Question: I have <URL> ] is showing that all elements on the page with class 'btn' are being clicked except the two aforementioned sections' elements.
One comment suggests "The issue occurs because you bind the click event, before the "column button generator" loop.", and a suggested solution of:
'''
$.each(cols, function(i) {...}).done(function(){ //Add click event handler now });
'''
First question is can someone elaborate on 'because you bind the click event, before the "column button generator" loop.'
Second question is about the proposed solution. Since I have two separate lines of code for generation, and the '$('btn').on('click', function() {...});' block is over 50 lines, how do implement a solution without duplicating the lines of code, as I would assume the '.done()' method would require this. The page in question is <URL>.
- The current scope structure of the generation code relative to the '.on('click')' is as follows (sorry for pic, but StackOverflow didn't like the formatting for some reason):
Does the scope of the generation lines of code effect this, and if so, can I pull them out of the self calling function to fix the 'bind to click event' the suggestion spoke of?
I appreciate your help and expertise, as learning programming from scratch, these types of structure lessons are often left out of the online learning tools often included in textbooks.
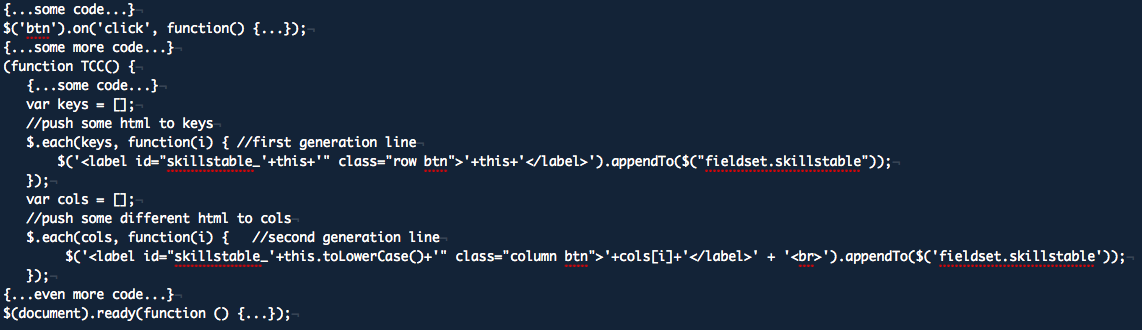
Answer: You really should've posted the actual code. But no matter. I think the only issue why your 'click' events are not being called, is that you've used an incorrect syntax.
The <URL> of jQuery, has the following syntax -
'''
<div class='button_container'>
<button> This is a button</button>
<button> This is a button</button>
</div>
'''
'''
$('.button_container').on('click', 'button', function(){
console.log('I have been clicked!');
});
//Note the the second selector 'button' within the declaration
'''
Since the 'on' function basically replaces the 'live' and 'delegate' functions, the handler is now defined for all buttons in 'div.buttons', irrespective of when and how it was created (meaning dynamically created). This can be bit misleading.
If you do a simple select of the sort
'''
$('button').on('click', function(){ /* do something **/ })
'''
jQuery assumes that you are talking about direct event binding - i.e, the dom element is already loaded. It won't affect any dynamically created elements (mind you, if you attach the bindings after the creation code, it will still work on those elements, as they are already present in the DOM).
Unless you provide the second selector, this the default behavior. This is a bit confusing, but moving on. If you want to target those elements before actually creating them, do something of this sort
'''
//Right syntax
$(document).on('click','button', function(){ /* do something **/ })
//This will bind to all buttons
'''